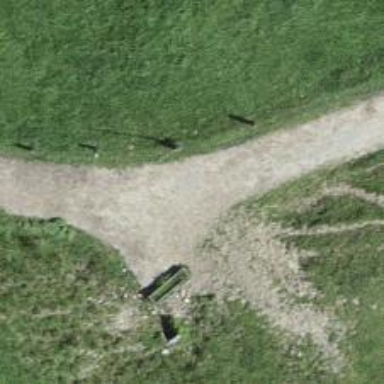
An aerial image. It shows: Unpaved track with grade 4 tracktype.